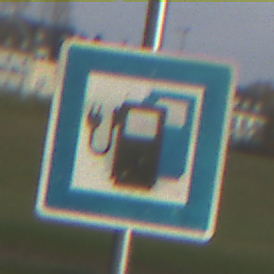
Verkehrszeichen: LadestationFuerElektrofahrzeuge
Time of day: SunriseSunset
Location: Outdoor (Suburban)
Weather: PartlyCloudy
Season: NotSpecified
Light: Natural